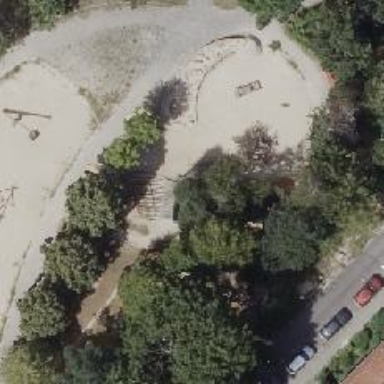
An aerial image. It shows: Playground with slide.